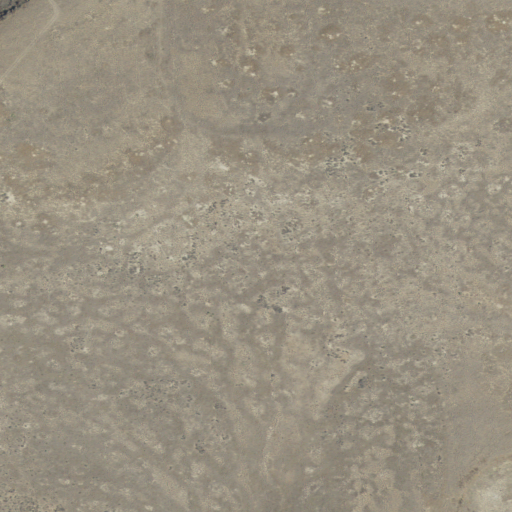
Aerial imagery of mountain in Oregon named Burnt Mountain containing grassland and shrub